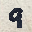
Label: 9